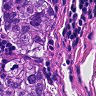
Metastatic tissue present: yes